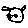
Label: cat